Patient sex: F
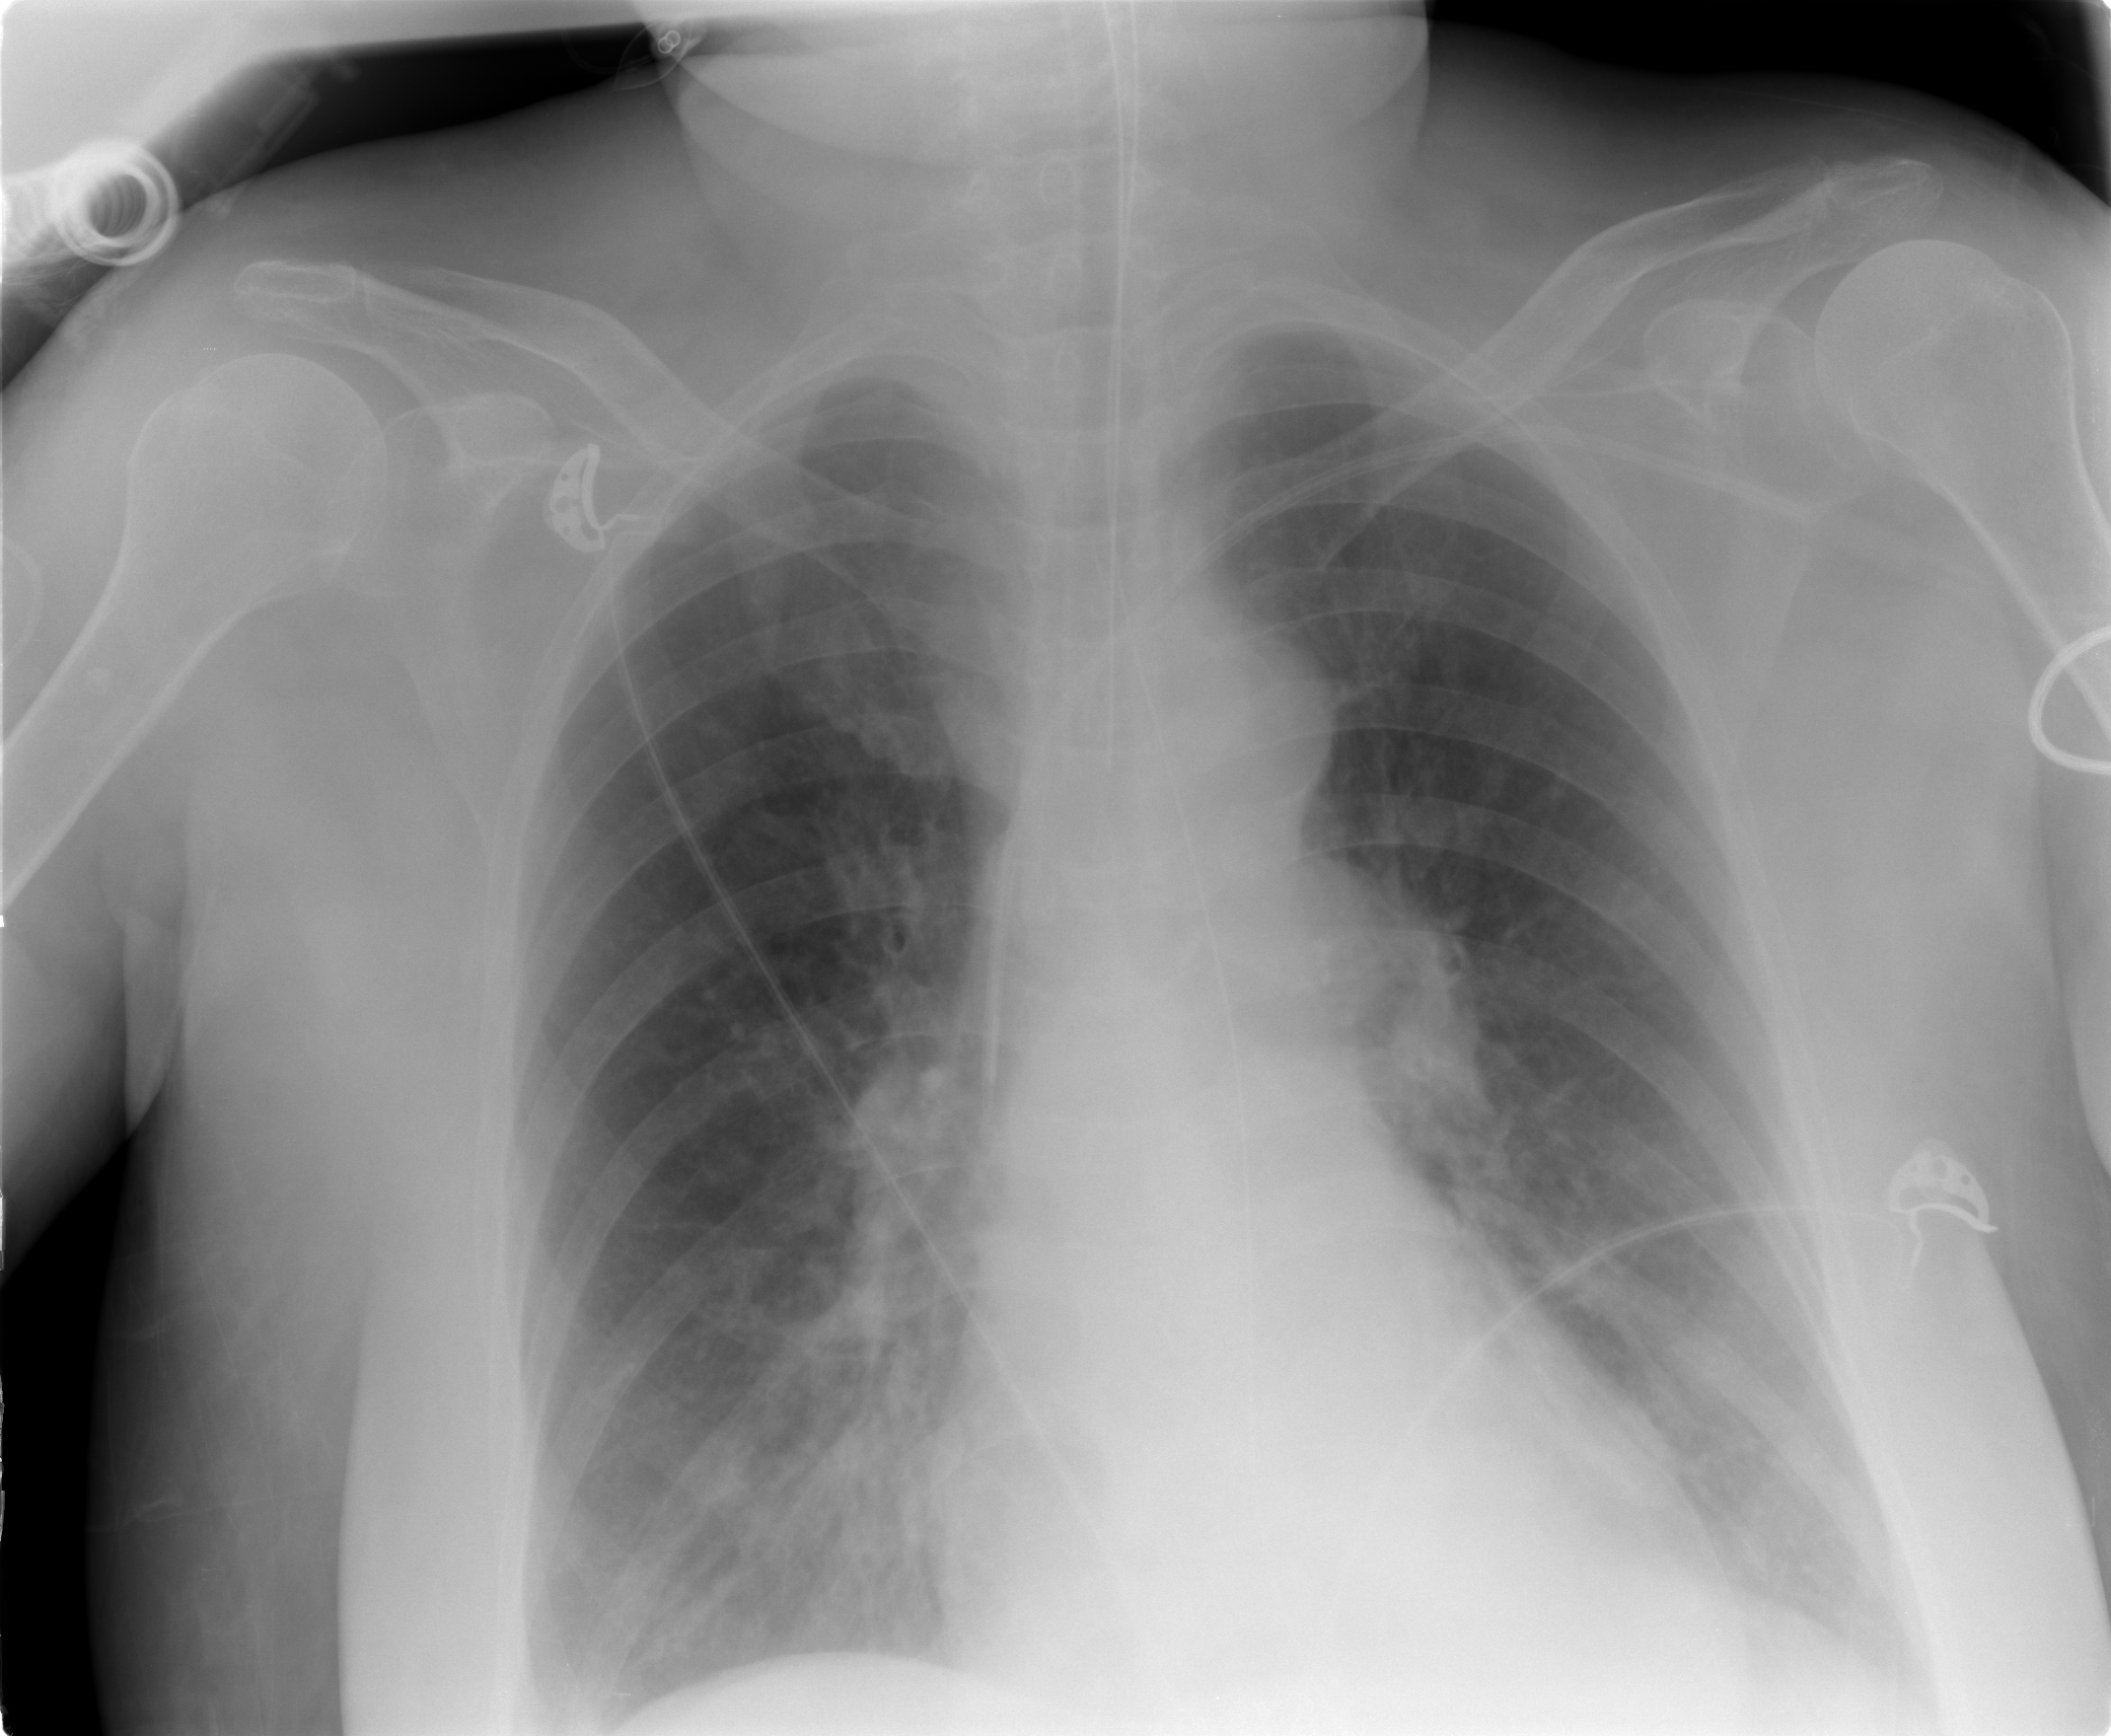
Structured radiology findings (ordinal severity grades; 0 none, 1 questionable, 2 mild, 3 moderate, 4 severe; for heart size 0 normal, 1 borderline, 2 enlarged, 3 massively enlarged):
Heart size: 0
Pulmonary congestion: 2
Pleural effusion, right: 0
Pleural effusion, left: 0
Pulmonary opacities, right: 2
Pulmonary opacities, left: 2
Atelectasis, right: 2
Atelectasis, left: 2